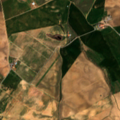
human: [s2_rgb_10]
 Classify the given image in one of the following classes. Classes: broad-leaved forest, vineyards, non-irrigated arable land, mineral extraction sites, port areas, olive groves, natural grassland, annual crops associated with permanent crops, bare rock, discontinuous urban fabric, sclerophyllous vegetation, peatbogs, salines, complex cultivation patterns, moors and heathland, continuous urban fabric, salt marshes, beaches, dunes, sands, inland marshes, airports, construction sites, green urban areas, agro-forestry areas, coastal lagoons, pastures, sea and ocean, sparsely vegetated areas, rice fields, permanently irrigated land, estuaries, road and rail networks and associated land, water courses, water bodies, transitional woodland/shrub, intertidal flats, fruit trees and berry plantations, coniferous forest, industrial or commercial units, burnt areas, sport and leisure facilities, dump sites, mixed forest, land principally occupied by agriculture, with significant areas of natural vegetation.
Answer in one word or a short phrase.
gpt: non-irrigated arable land, agro-forestry areas, transitional woodland/shrub